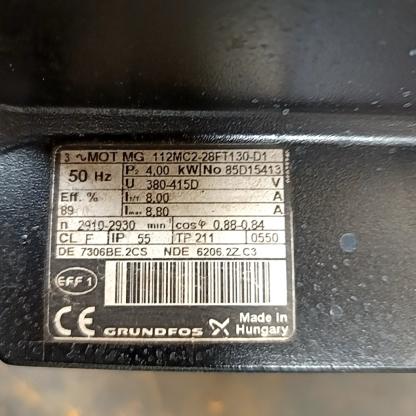
Klasa: tabliczka-znamionowa